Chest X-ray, AP view. Patient: 28 years old, sex F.
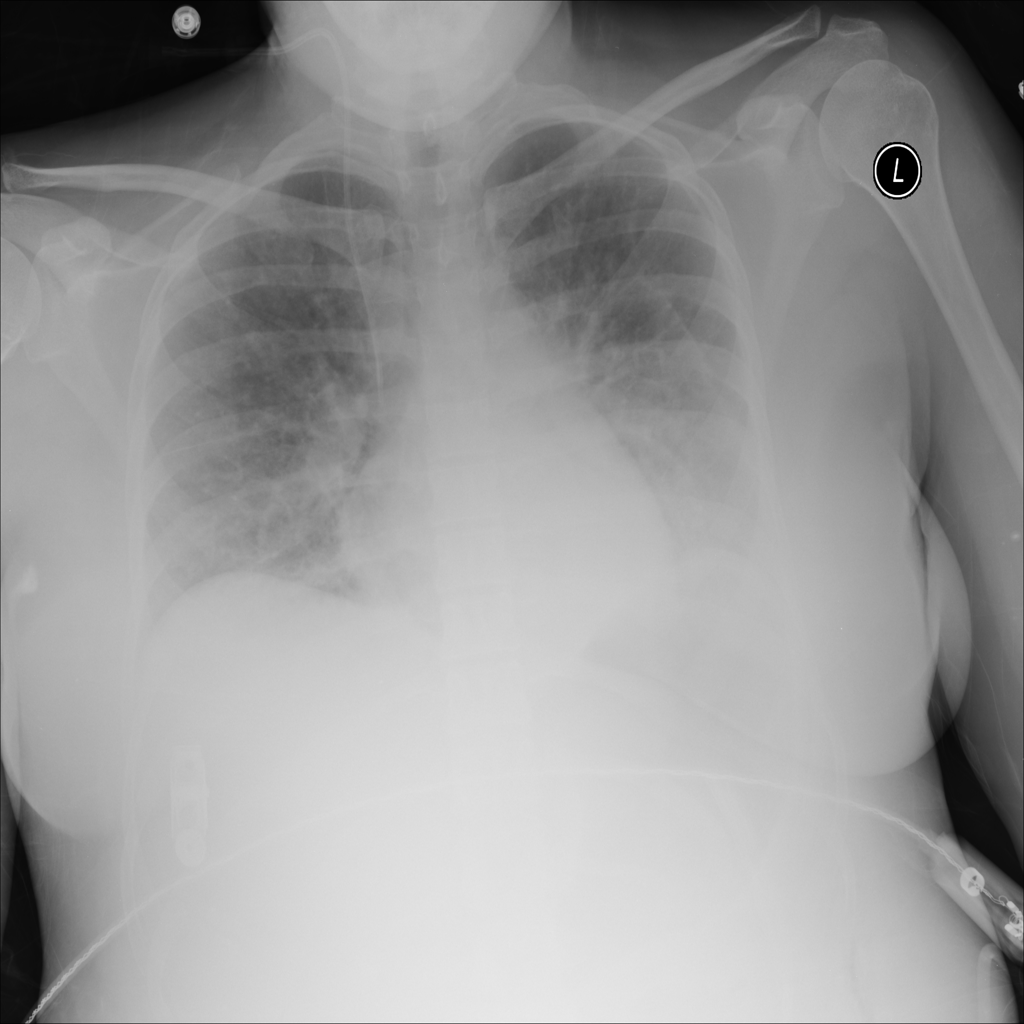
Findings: Edema, Infiltration, Pneumonia